Question: I'd like the Data, View and Formatting group to have the same width as . I tried 'setMinimumSize(new Dimension(250,30))' but it has no effect.

'''
class DeeLiteControlPanel extends JPanel
{
public DeeLiteControlPanel()
{
setBounds(0, 140, 250, 550);
JPanel dataGroup = createGroupWithName("Data");
add(dataGroup);
JButton loadBtn = new JButton("Load data");
dataGroup.add(loadBtn);
JPanel viewGroup = createGroupWithName("View");
viewGroup.setLayout(new BorderLayout(5, 5));
add(viewGroup);
JButton skyBtn = new JButton("View from sky");
viewGroup.add(skyBtn, BorderLayout.NORTH);
final JToggleButton chaseBtn = new JToggleButton("Chase Vehicle");
viewGroup.add(chaseBtn, BorderLayout.EAST);
_vehicleList = new JComboBox();
_vehicleList.setEditable(false);
viewGroup.add(_vehicleList, BorderLayout.WEST);
JButton fitToWinBtn = new JButton("Fit to Window");
viewGroup.add(fitToWinBtn, BorderLayout.SOUTH);
JPanel formattingGroup = createGroupWithName("Formatting");
formattingGroup.setMinimumSize(new Dimension(250, 20));
formattingGroup.setLayout(new GridLayout(5, 0));
add(formattingGroup);
final JCheckBox showSurface = new JCheckBox("Show surface");
showSurface.setSelected(true);
formattingGroup.add(showSurface);
final JCheckBox showTerrain = new JCheckBox("Show terrain");
showTerrain.setSelected(true);
formattingGroup.add(showTerrain);
final JCheckBox showVehicleStatus = new JCheckBox("Show vehicle status");
showVehicleStatus.setSelected(true);
formattingGroup.add(showVehicleStatus);
JPanel pnl = createGroupWithName("Depth Stretch");
formattingGroup.add(pnl);
JSlider slider = new JSlider(0, 10);
pnl.add(slider);
}
public static JPanel createGroupWithName(String name)
{
JPanel pnl = new JPanel();
pnl.setBorder(BorderFactory.createTitledBorder(BorderFactory.createEtchedBorder(), name));
pnl.setMinimumSize(new Dimension(250, 30));
return pnl;
}
}
'''
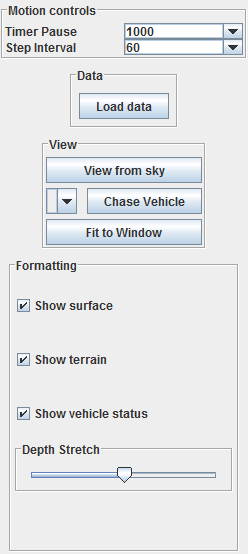
Answer: Set <URL>' method for all panels - Data, View and Formatting.
'''
class DeeLiteControlPanel extends JPanel
{
public DeeLiteControlPanel()
{
setLayout(new GridBagLayout());
GridBagConstraints gs=new GridBagConstraints();
gs.anchor=GridBagConstraints.NORTHWEST;
gs.fill=GridBagConstraints.BOTH; //or HORIZONTAL
gs.gridx=0;
gs.gridy=0;
add(dataGroup,gs);
gs.gridx=0;
gs.gridy=1;
add(viewGroup,gs);
....
}
}
'''